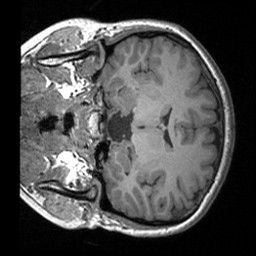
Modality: T1w
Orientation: coronal
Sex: female
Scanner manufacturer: siemens
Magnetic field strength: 3 T
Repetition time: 1.9 s
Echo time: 0.00252 s